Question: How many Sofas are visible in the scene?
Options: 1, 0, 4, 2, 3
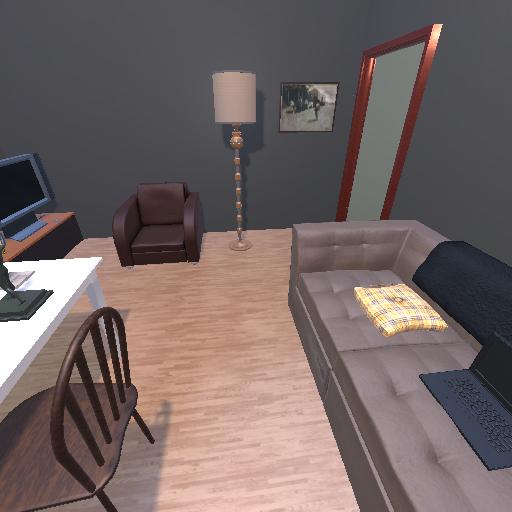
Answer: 1